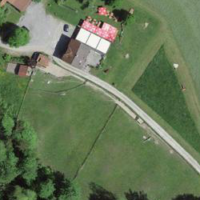
EUNIS habitat code: 24
Species observed at this site:
Ajuga reptans